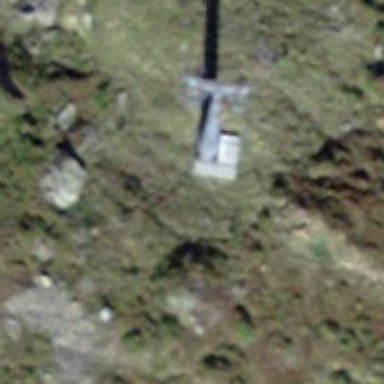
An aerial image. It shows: Pylon used for aerialway.